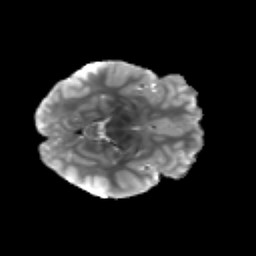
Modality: T2w
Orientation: axial
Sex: male
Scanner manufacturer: siemens
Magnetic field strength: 3 T
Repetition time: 5 s
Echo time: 0.071 s